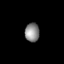
Tissue: skin
Cell type: Others
Senescence score: 0.7236
Nuclear area (px): 269
Mean DAPI intensity: 135.487